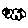
Label: cloud